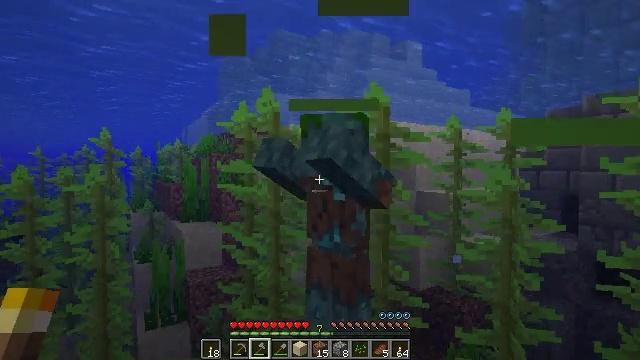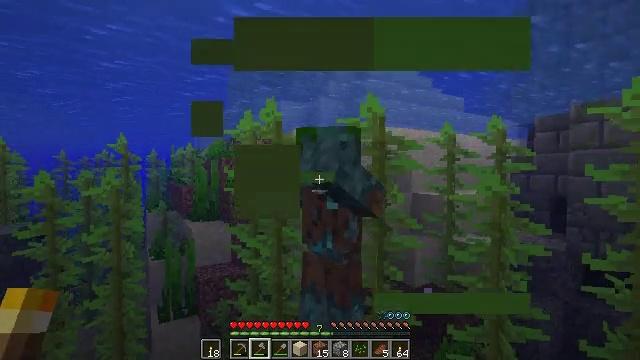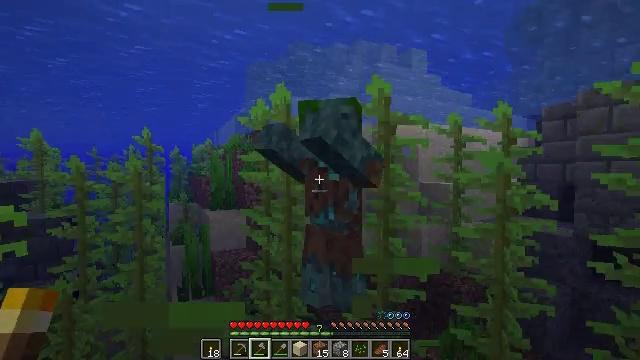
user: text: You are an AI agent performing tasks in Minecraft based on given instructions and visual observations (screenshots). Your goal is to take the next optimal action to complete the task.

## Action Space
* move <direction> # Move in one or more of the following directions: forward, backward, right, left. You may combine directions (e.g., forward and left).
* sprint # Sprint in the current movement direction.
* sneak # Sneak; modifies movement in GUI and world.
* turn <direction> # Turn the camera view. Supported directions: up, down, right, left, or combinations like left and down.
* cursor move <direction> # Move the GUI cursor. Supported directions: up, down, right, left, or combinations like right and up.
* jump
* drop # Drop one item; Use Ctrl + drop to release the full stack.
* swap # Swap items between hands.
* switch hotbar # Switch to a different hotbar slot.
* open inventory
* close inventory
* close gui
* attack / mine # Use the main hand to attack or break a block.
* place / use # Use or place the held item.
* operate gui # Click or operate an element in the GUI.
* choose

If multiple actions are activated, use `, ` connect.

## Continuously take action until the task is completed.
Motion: motion action
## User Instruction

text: Harvest kelp plant in the water.
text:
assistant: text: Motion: move forward and move right, sprint, jump
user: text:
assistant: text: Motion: move right, sprint, turn left, jump
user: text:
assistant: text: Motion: sprint, jump